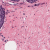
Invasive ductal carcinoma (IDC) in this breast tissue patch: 0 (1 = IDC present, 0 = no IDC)